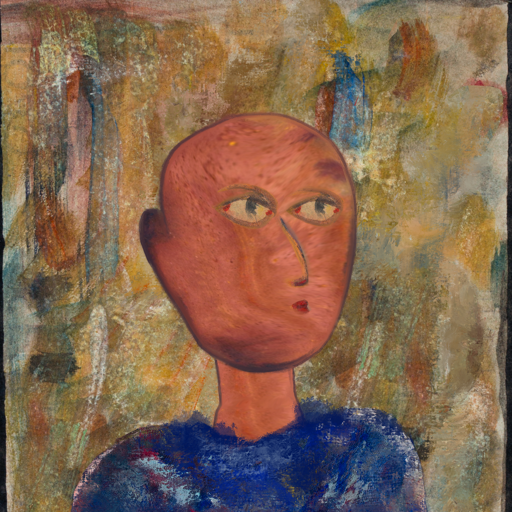
Background: Pipe, Head And Neck Side: Mother_And_Son_Mother, Face Side: GypsyMother, Bust: Irani, Hair Side: Blank, Head Accessory: Blank, Second Necklace: Blank, Necklace: Blank, Baby: Blank